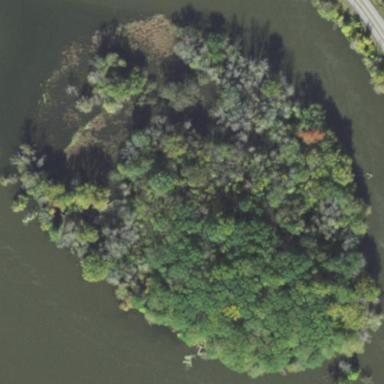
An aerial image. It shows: Islet.